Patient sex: F
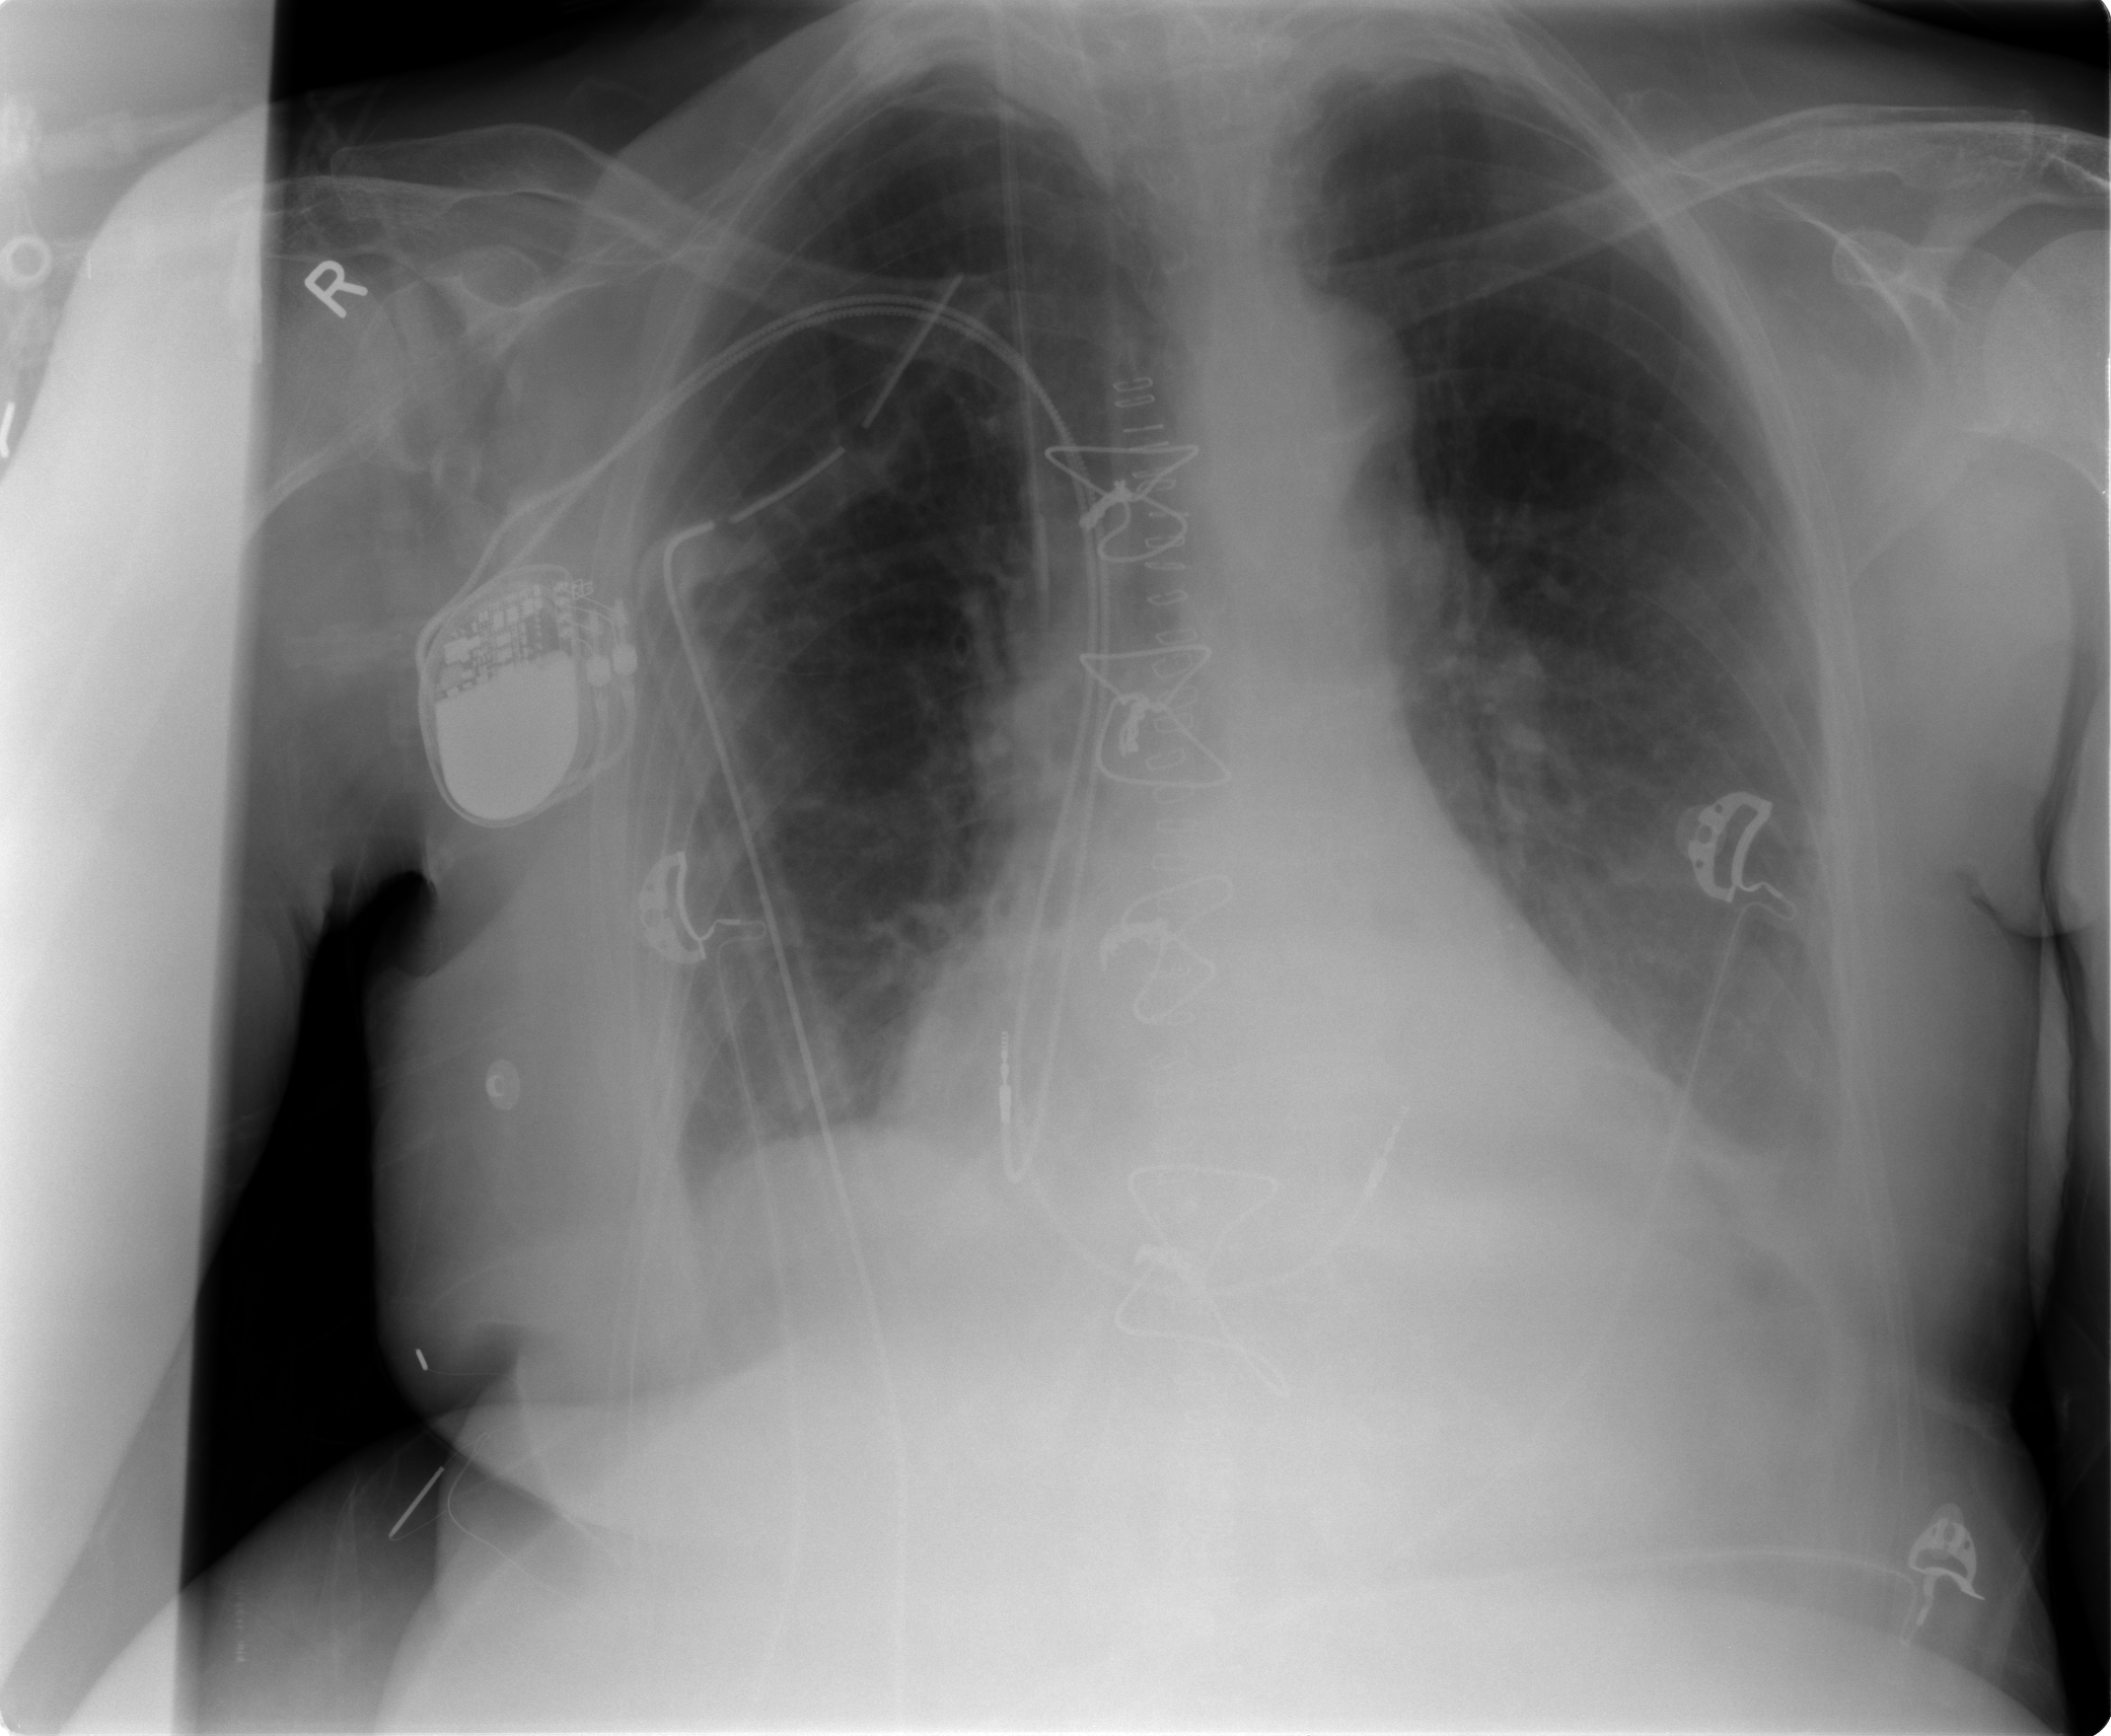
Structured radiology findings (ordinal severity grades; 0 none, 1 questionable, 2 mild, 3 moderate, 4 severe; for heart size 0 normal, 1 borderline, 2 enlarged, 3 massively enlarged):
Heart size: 2
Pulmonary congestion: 2
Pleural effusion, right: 0
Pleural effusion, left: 2
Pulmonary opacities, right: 0
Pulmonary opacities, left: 2
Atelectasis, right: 2
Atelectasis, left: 2